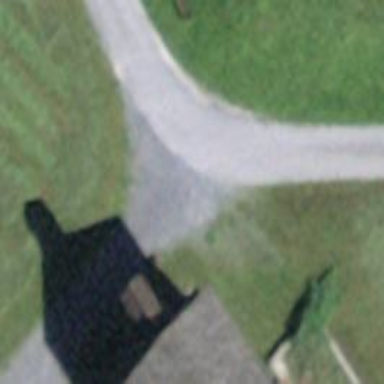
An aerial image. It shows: Emergency access point on the road.